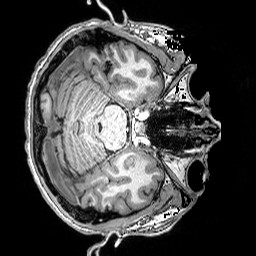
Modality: T1w
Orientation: axial
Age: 32
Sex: male